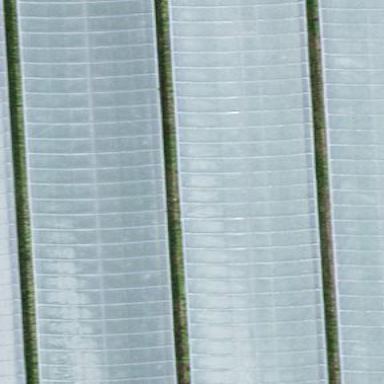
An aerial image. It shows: Greenhouse.